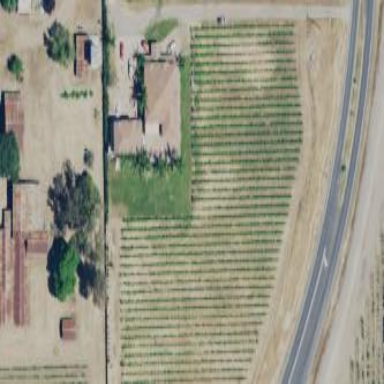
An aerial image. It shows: Vineyard with grape crops.